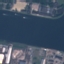
Land use / land cover class: River